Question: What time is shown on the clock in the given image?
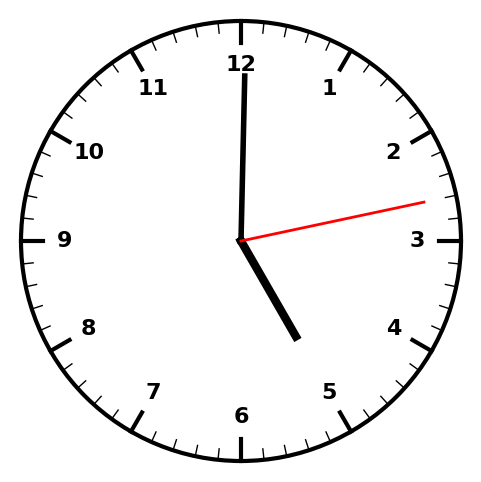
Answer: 05:00:13